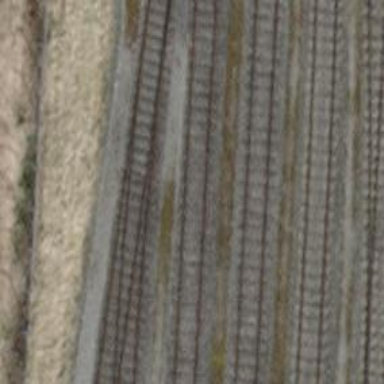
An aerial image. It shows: Railway switch.